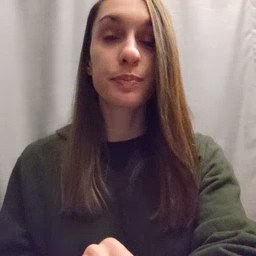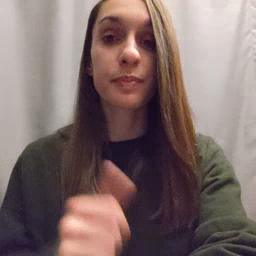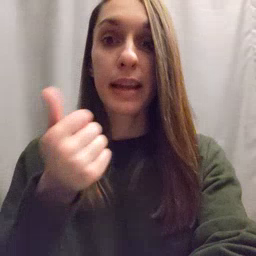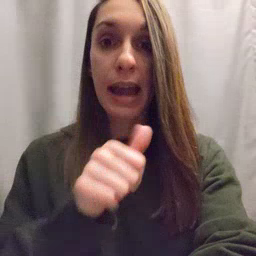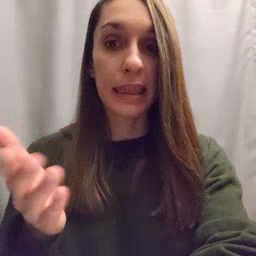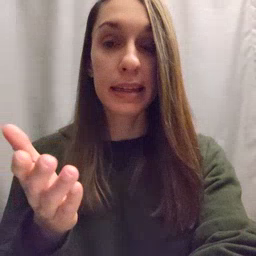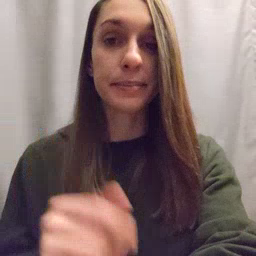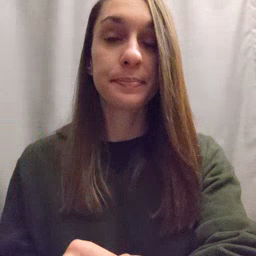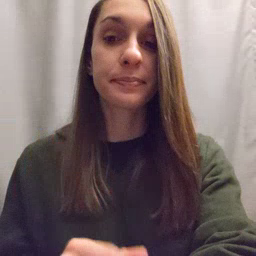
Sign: any